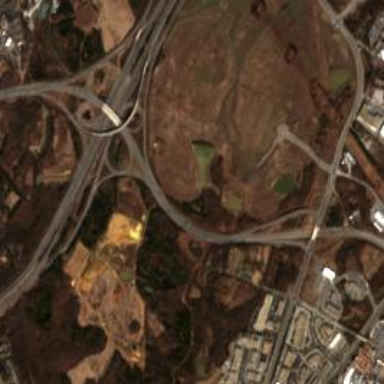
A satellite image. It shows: Motorway junction.